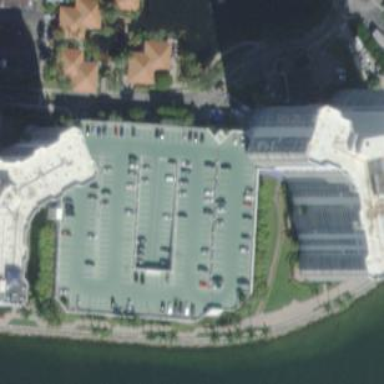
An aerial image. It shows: Multi-storey garage building used for parking.